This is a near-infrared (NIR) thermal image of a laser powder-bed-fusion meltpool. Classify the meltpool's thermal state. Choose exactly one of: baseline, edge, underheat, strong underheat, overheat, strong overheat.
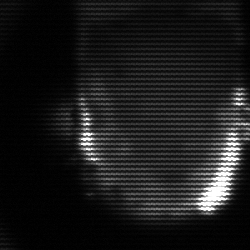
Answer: baseline